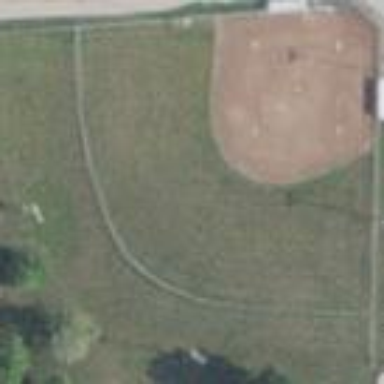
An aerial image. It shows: Softball pitch used for baseball games.